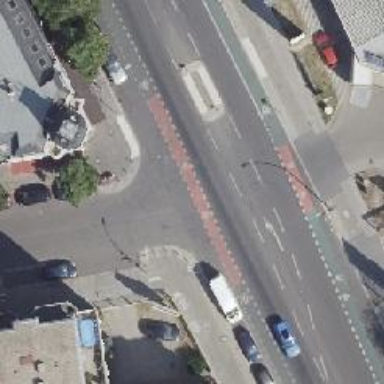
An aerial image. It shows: Unmarked crossing with kerb extensions on both sides of the road.